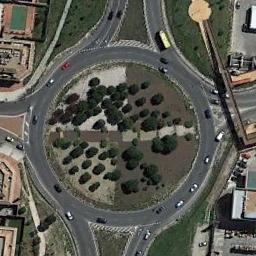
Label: roundabout